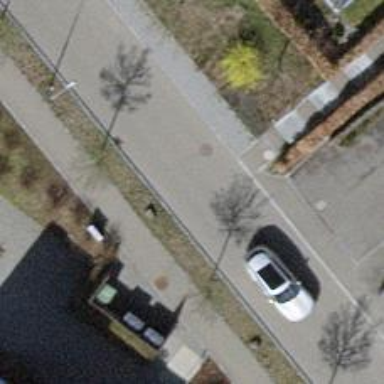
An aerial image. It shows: Residential road with asphalt surface and separate sidewalk.